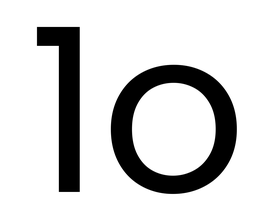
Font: Poppins-Regular